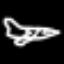
Label: airplane